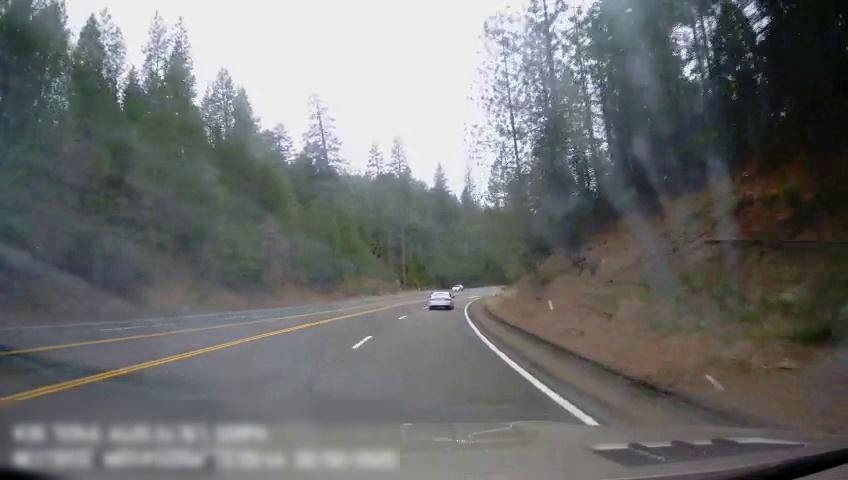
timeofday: Day
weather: Cloudy
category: Drivable Space
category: Vehicles | Car
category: Vehicles | Car
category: Lanes | Opposite Lane
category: Lanes | Opposite Lane
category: Lanes | Alternate Lane
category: Lanes | Opposite Lane
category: Lanes | Current Lane
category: Lanes | Current Lane